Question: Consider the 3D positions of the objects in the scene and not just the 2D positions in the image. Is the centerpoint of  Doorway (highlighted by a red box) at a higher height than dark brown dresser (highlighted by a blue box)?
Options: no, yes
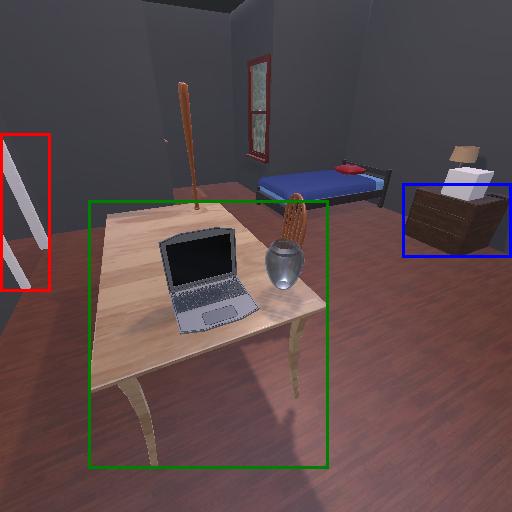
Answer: no